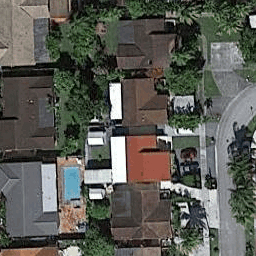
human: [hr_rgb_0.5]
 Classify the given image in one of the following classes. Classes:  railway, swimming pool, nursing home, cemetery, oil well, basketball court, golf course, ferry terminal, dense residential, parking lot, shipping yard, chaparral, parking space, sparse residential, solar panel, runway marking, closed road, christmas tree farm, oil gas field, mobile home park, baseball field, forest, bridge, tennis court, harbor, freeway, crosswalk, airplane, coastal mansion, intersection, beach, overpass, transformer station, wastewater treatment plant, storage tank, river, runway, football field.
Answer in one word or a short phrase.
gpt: dense residential